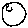
Label: moon